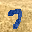
Label: 7